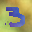
Label: 3